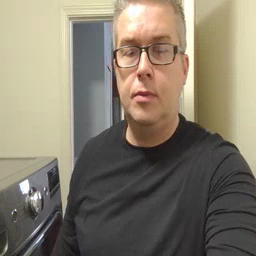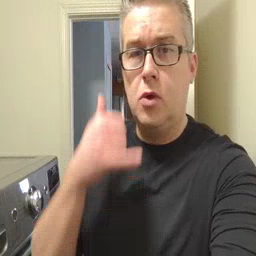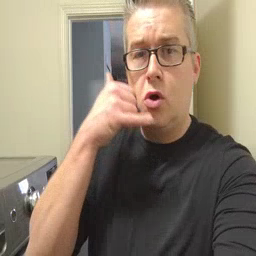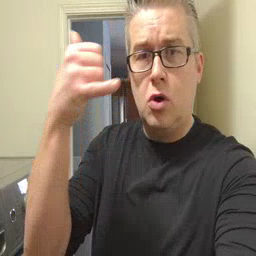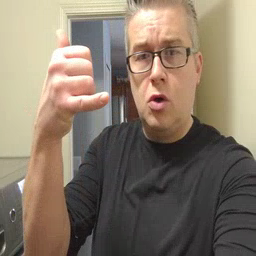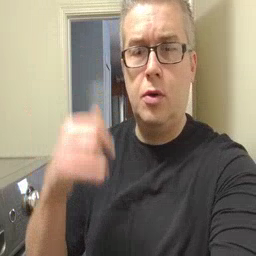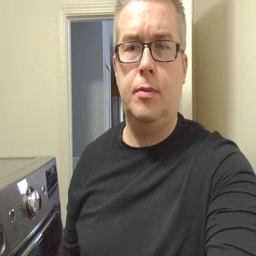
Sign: callonphone